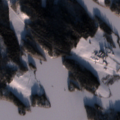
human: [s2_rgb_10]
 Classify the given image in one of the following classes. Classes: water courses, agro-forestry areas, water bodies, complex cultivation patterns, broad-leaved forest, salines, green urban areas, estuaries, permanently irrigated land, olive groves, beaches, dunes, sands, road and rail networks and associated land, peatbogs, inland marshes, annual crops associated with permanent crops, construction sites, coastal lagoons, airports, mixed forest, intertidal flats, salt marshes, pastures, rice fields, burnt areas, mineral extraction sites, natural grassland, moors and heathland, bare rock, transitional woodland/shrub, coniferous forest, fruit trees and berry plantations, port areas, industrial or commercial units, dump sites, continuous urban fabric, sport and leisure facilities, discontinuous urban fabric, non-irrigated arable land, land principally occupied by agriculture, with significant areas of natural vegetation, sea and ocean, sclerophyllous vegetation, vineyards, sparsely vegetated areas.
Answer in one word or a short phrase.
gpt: land principally occupied by agriculture, with significant areas of natural vegetation, coniferous forest, mixed forest, water bodies